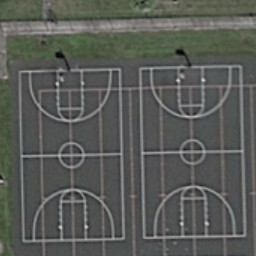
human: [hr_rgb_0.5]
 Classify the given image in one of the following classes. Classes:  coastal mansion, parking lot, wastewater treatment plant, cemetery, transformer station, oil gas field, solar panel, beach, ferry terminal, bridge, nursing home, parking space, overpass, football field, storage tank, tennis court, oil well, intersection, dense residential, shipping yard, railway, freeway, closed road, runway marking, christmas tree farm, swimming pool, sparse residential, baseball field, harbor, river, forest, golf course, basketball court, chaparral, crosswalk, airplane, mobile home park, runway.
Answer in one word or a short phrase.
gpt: basketball court